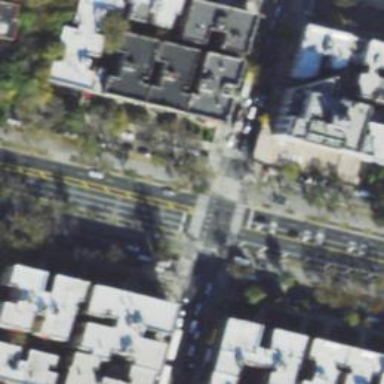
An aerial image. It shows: Asphalt footway with zebra crossing.